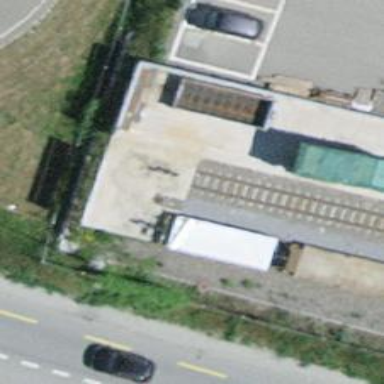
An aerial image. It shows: Railway buffer stop.